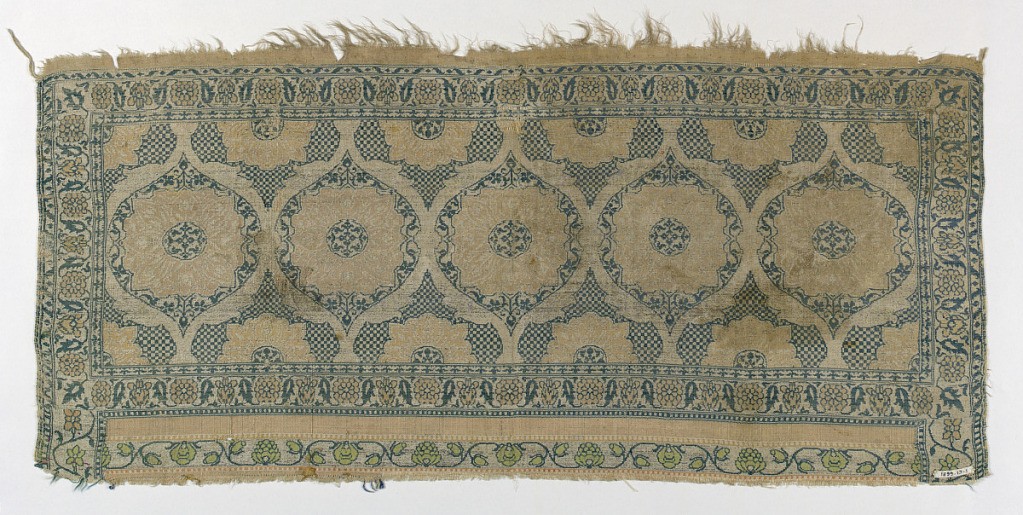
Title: Fragment
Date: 19th century
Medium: silk, metallic thread Technique: plain compound weave
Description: Border fragment with five disk motifs between narrow bands of floral ornament of white, blue and silver.